Interaction volume radius: 10 \u00c5
Interaction volume height: 35 \u00c5
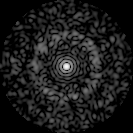
Disorder parameter: 0.8383